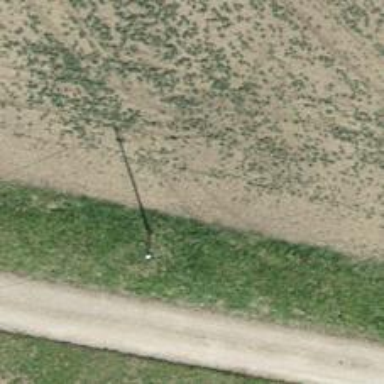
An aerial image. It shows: Power pole.